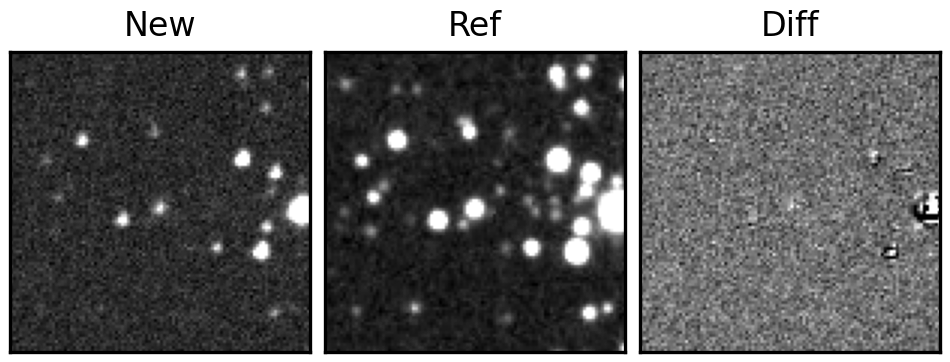
Label: real